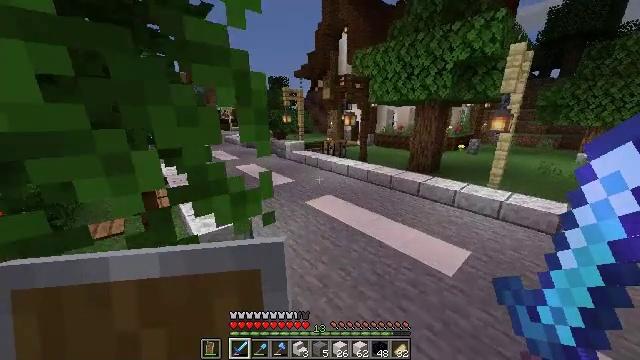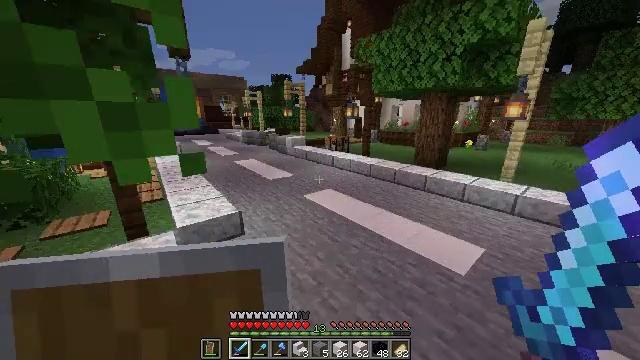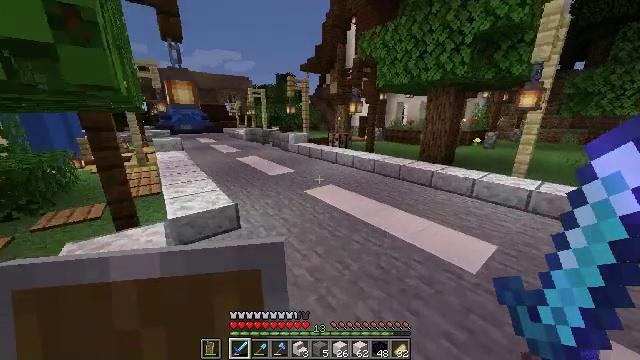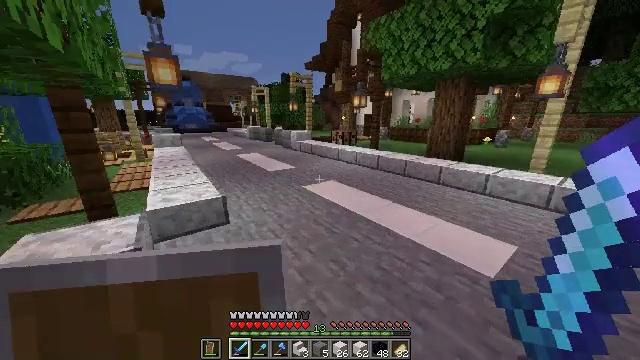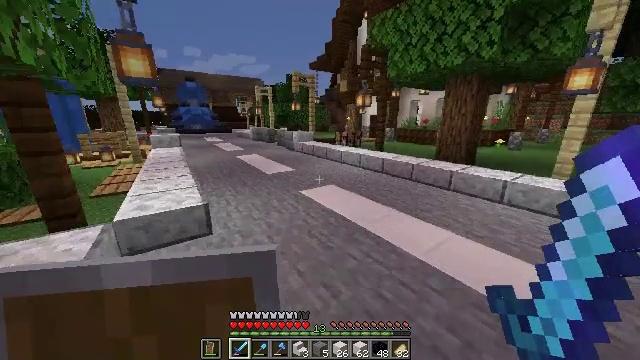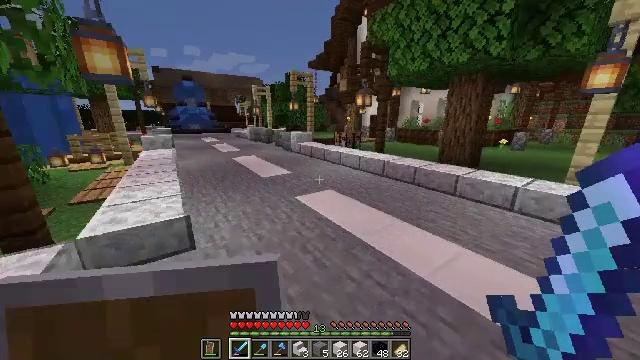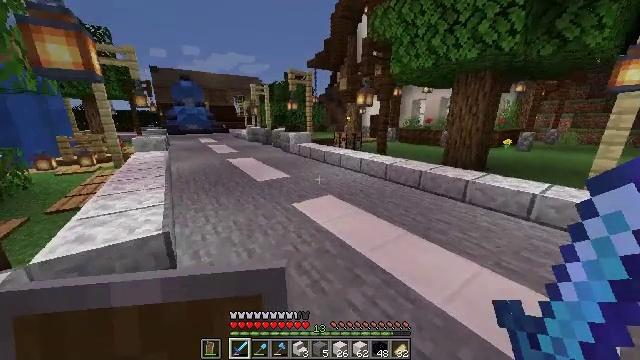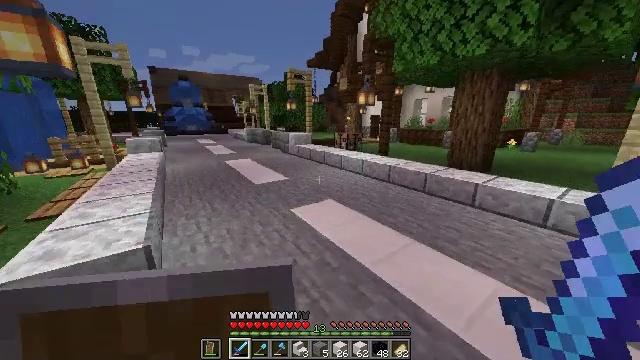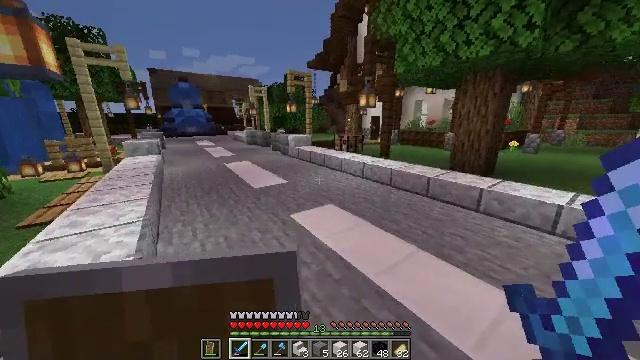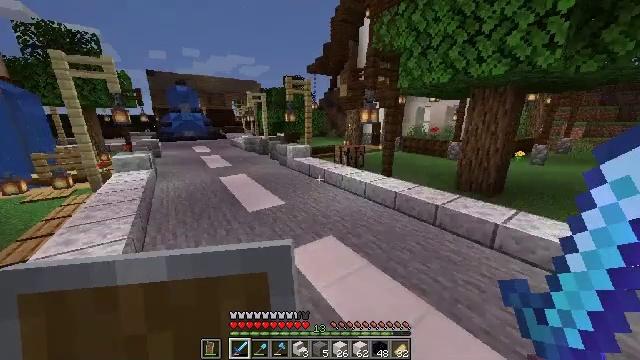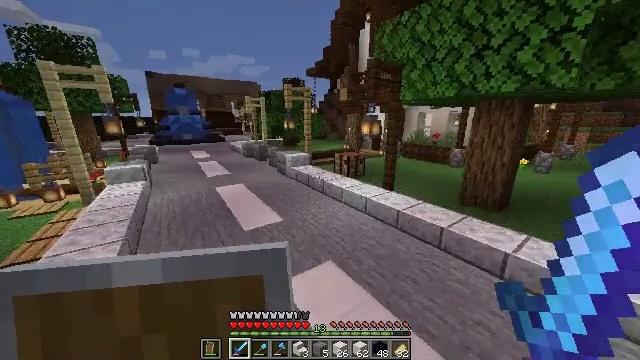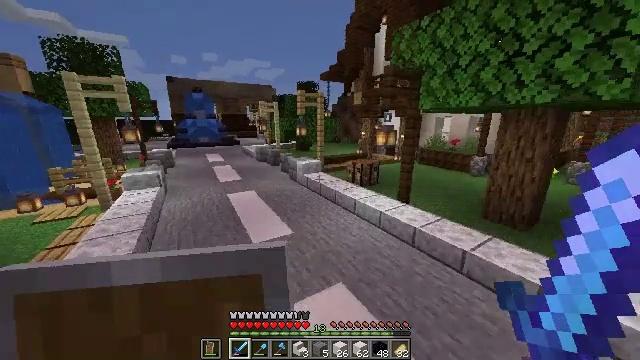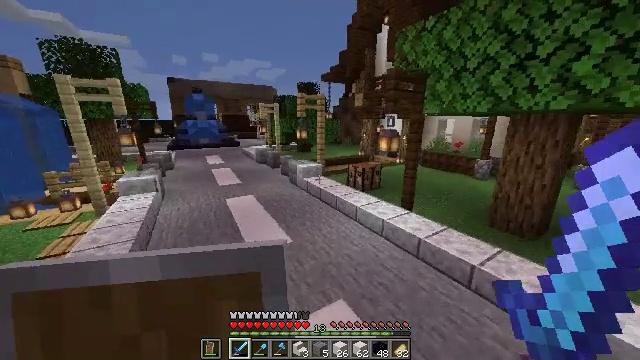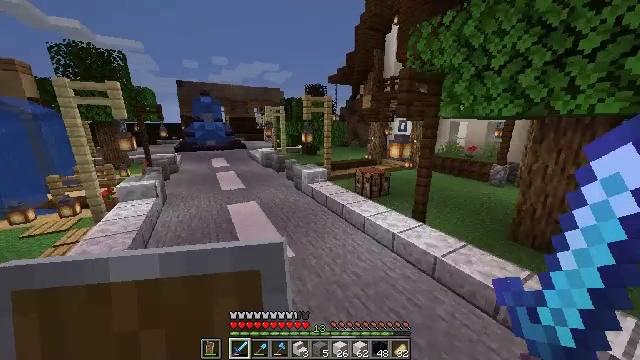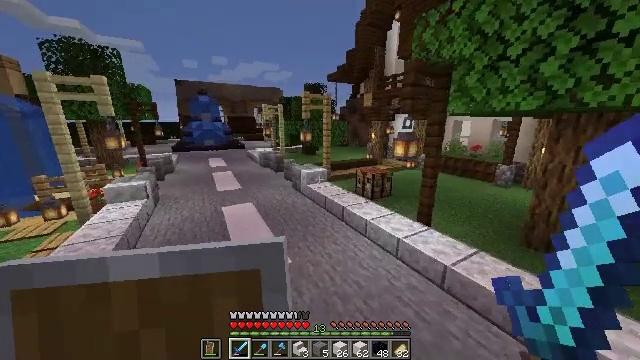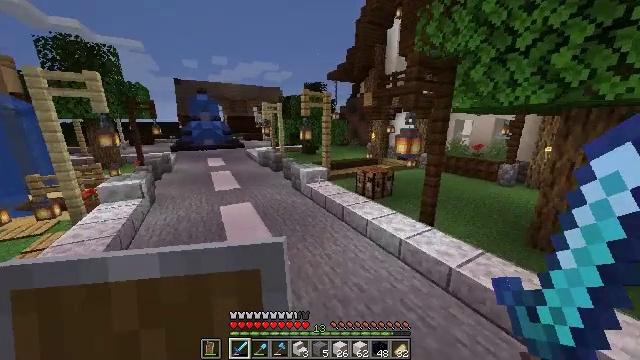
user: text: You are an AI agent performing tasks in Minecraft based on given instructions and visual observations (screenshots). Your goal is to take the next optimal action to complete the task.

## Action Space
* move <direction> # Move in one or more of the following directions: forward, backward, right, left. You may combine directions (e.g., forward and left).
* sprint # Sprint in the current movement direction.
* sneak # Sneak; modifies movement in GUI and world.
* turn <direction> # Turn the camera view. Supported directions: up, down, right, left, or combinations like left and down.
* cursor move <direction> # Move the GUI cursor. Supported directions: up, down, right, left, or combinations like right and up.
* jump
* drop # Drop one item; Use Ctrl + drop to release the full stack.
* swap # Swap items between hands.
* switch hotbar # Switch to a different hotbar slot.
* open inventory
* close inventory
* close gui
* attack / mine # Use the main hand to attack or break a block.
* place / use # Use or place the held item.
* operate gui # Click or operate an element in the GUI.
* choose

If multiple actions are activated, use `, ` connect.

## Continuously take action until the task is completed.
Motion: motion action
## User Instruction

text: Make polished diorite stairs in the crafting table.
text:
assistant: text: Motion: move forward and move right, turn left
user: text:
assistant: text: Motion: move forward and move right, turn left
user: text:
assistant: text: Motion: move forward, turn left
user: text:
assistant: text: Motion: move forward, turn left
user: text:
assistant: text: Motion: move forward
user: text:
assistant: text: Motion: move forward
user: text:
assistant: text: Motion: move forward
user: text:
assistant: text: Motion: move forward, jump
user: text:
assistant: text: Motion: move forward, jump
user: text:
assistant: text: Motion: move forward, jump
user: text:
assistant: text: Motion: move forward, turn left, jump
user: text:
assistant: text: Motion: move forward, jump
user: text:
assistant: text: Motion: move forward, turn left, jump
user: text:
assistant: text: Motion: move forward, jump
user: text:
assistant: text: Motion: move forward, jump
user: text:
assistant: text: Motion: move forward, jump
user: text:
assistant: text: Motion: move forward, jump
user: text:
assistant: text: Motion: move forward, jump
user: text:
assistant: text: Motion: move forward and move left, jump
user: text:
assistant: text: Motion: move forward and move left, jump
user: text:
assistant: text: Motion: move forward and move left, jump
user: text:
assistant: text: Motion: move forward and move left, jump
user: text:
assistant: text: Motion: move forward and move left, jump
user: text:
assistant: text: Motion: move forward and move left, jump
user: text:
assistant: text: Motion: move forward and move left, jump
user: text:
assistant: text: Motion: move forward and move left, jump
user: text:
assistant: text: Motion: move forward and move left, jump
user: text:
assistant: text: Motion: move forward and move left, jump
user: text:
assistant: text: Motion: move forward and move left, jump
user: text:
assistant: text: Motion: move forward and move left, jump